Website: bh-photo
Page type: store-pickup
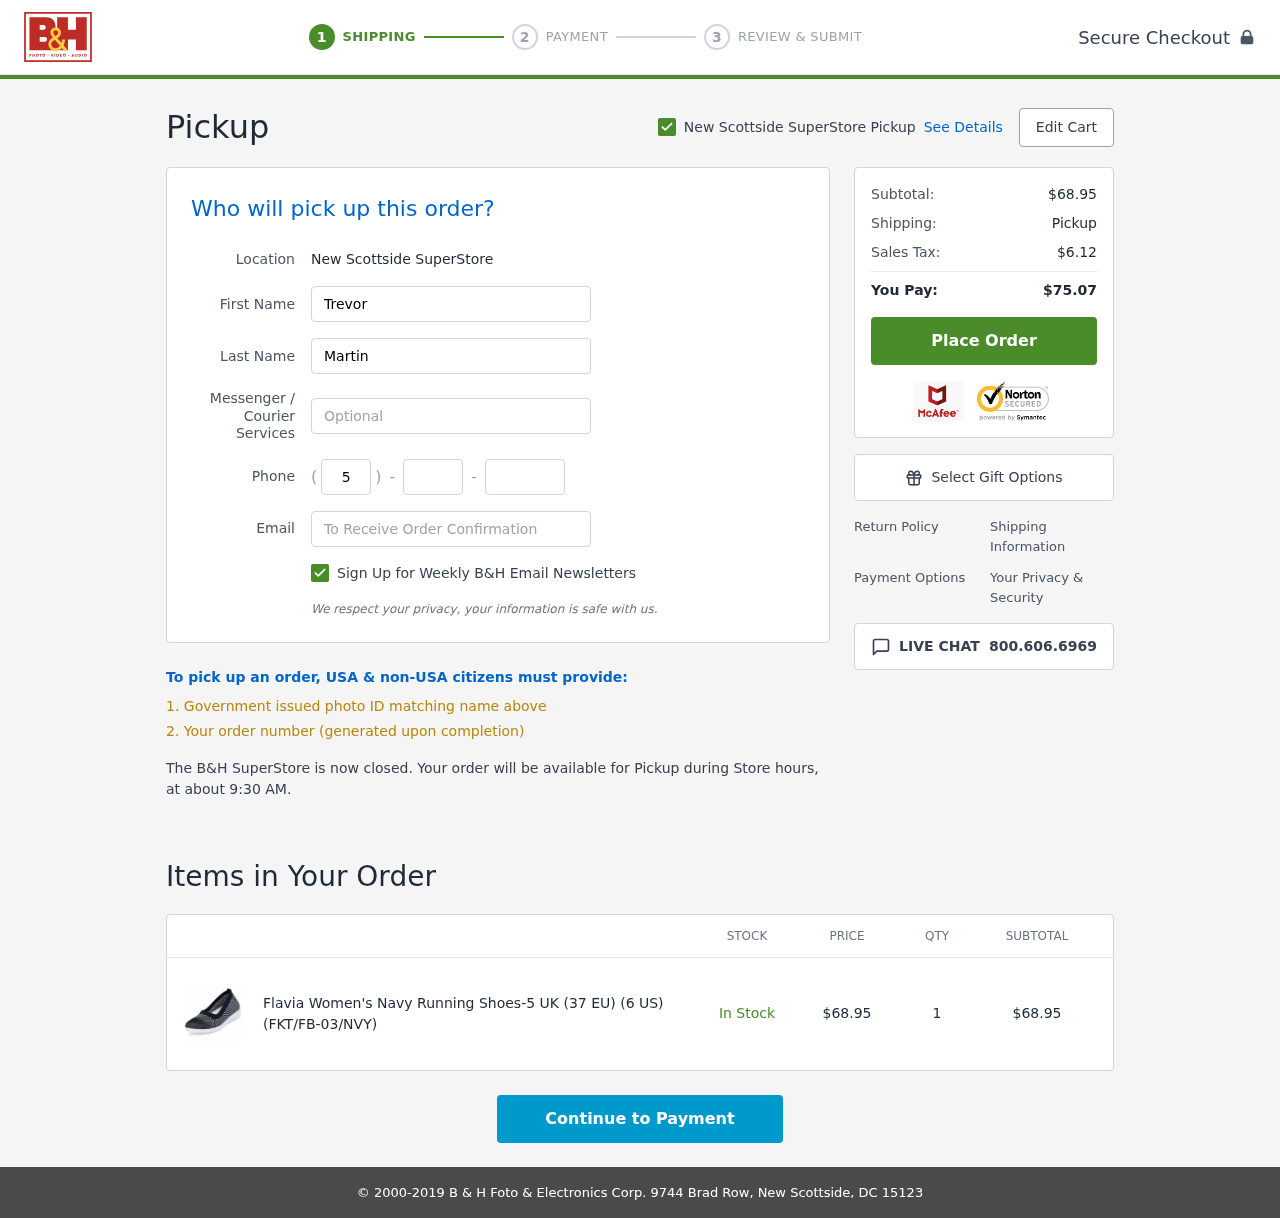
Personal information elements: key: PII_EMAIL
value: trevor_martin@gmail.com
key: PII_FIRSTNAME
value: Trevor
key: PII_LASTNAME
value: Martin
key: PII_LOCATION1_CITY
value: New Scottside SuperStore Pickup
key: PII_LOCATION1_CITY
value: New Scottside SuperStore
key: PII_PHONE_AREA
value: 593
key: PII_PHONE_PREFIX
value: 900
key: PII_PHONE_SUFFIX
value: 6562
Product elements: key: PRODUCT1_NAME
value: Flavia Women's Navy Running Shoes-5 UK (37 EU) (6 US) (FKT/FB-03/NVY)
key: PRODUCT1_PRICE
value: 68.95
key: PRODUCT1_QUANTITY
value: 1
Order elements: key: ORDER_SUBTOTAL
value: $68.95
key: ORDER_TAX
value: $6.12
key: ORDER_TOTAL
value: $75.07